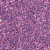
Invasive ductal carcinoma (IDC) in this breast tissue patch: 1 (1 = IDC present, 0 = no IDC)